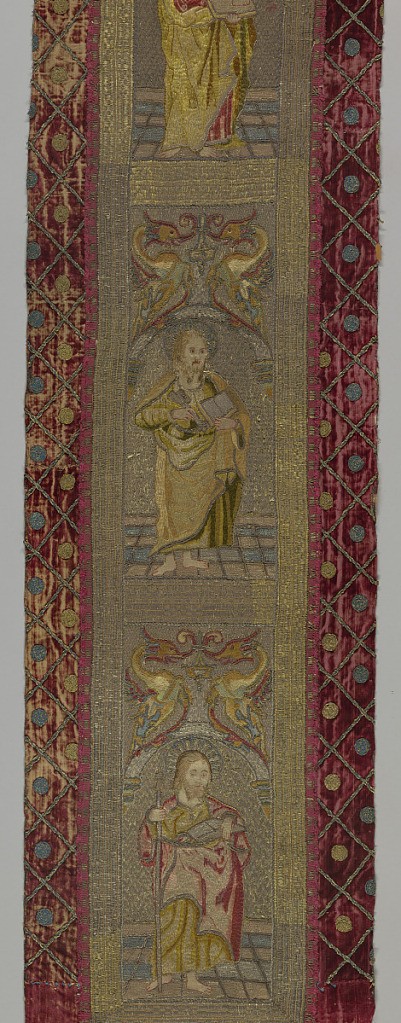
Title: Orphrey
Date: late 16th or early 17th century
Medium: silk, metal, linen Technique: embroidery, couched gold thread
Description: Figures of three Saints, each standing below rounded arch, above which appear confronted winged dragons. Figures worked in multi-colored silks with much shading; details symbols and halos in metal thread; background of couched gold thread and pavement of vari-colored blocks in couched gold. Saints: top, St. John or St. Barbara; middle, St. Peter; bottom, St. James the Great.